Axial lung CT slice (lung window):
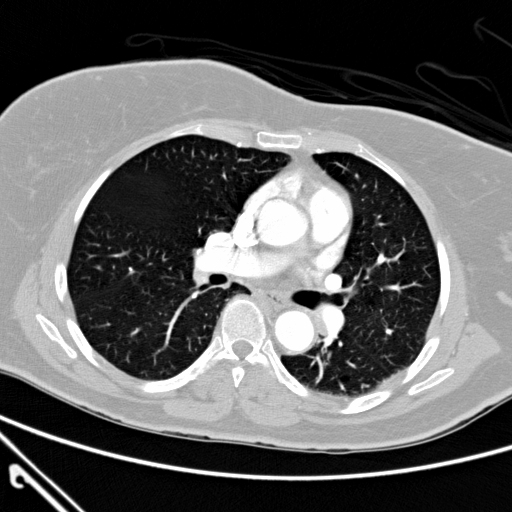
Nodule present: no